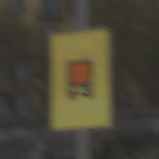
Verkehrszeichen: KennzeichnungspflichtigeFahrzeugeGefaehrlicheGueterOhnePfeilsymbol
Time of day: MorningAfternoon
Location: Outdoor (Suburban)
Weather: PartlyCloudy
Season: NotSpecified
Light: Natural